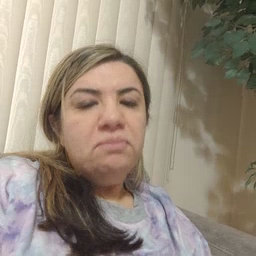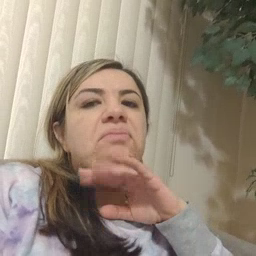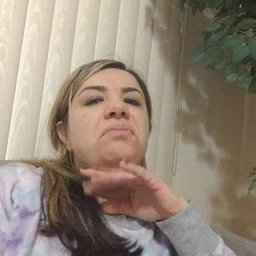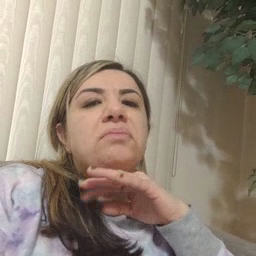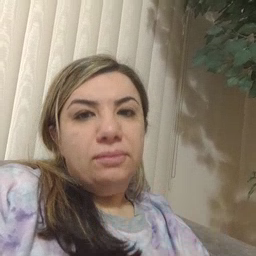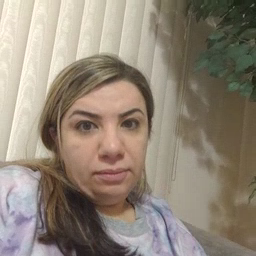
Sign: dirty